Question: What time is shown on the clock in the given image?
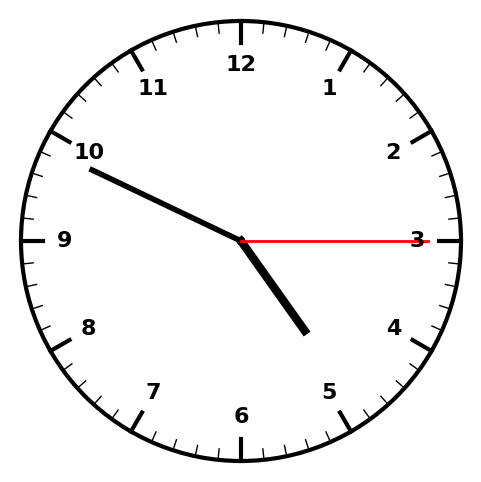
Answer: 04:49:15